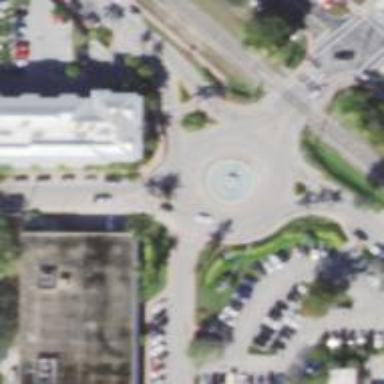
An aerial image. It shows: Tertiary road with asphalt surface leading to roundabout junction.